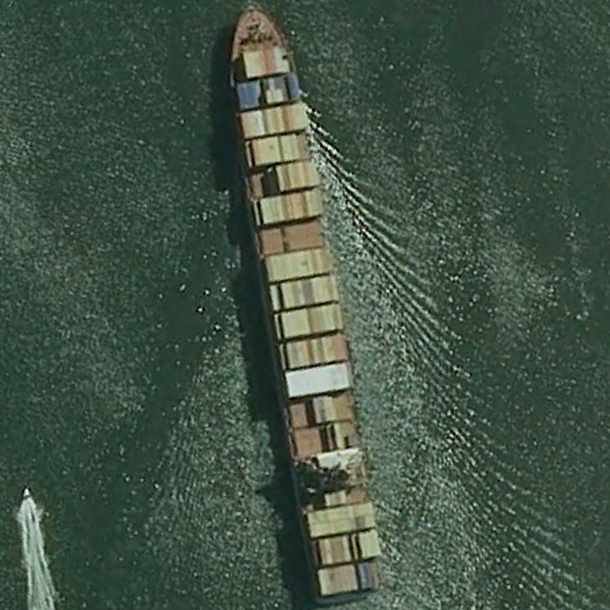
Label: civil